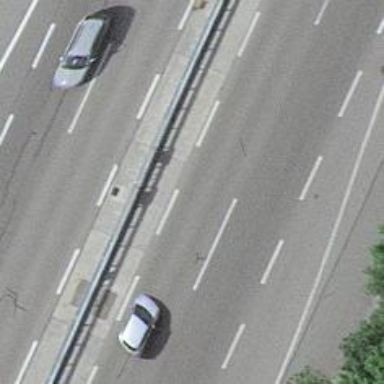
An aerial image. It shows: View of motorway.